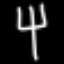
Label: fork